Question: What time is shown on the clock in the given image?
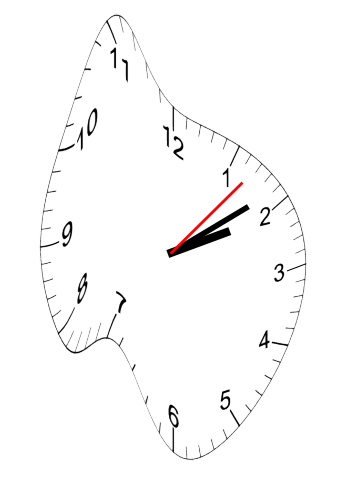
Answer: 02:09:07